Question: I have a tableview that accepts login credentials. I would like to have my app automatically select the first tableview text box upon loading or appearing. I would like the cursor to be placed in the "Email Address" field and for the keyboard to be raised automatically. I can't seem to figure this out. Anyone have any ideas? Thank you!

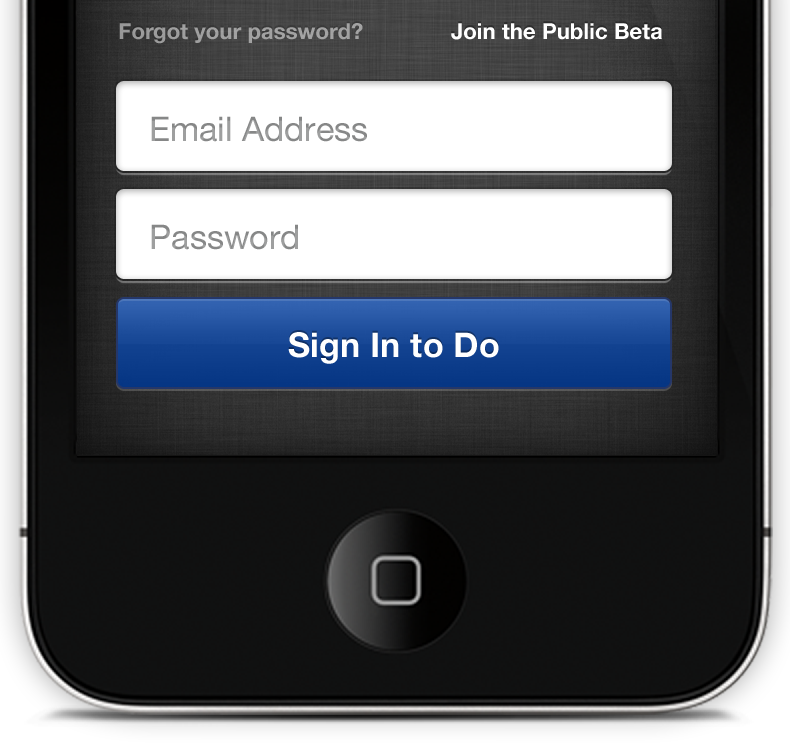
Answer: You have to assign the first responder to that 'UITextView'...
For example:
'''
[textField becomeFirstResponder]
'''
You can do it in the viewDidAppear of the UIViewController.